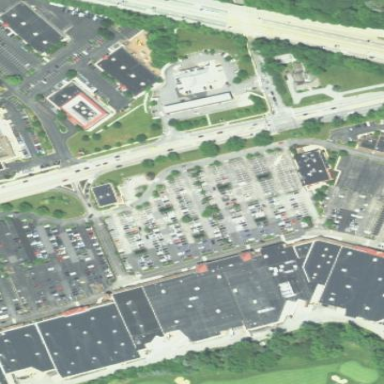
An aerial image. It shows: Retail building.